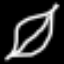
Label: leaf